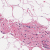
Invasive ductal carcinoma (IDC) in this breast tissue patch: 0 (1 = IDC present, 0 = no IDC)